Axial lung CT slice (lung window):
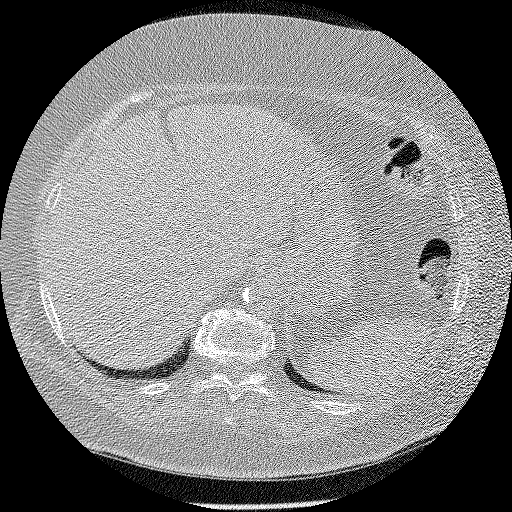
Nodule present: no